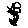
Label: flower